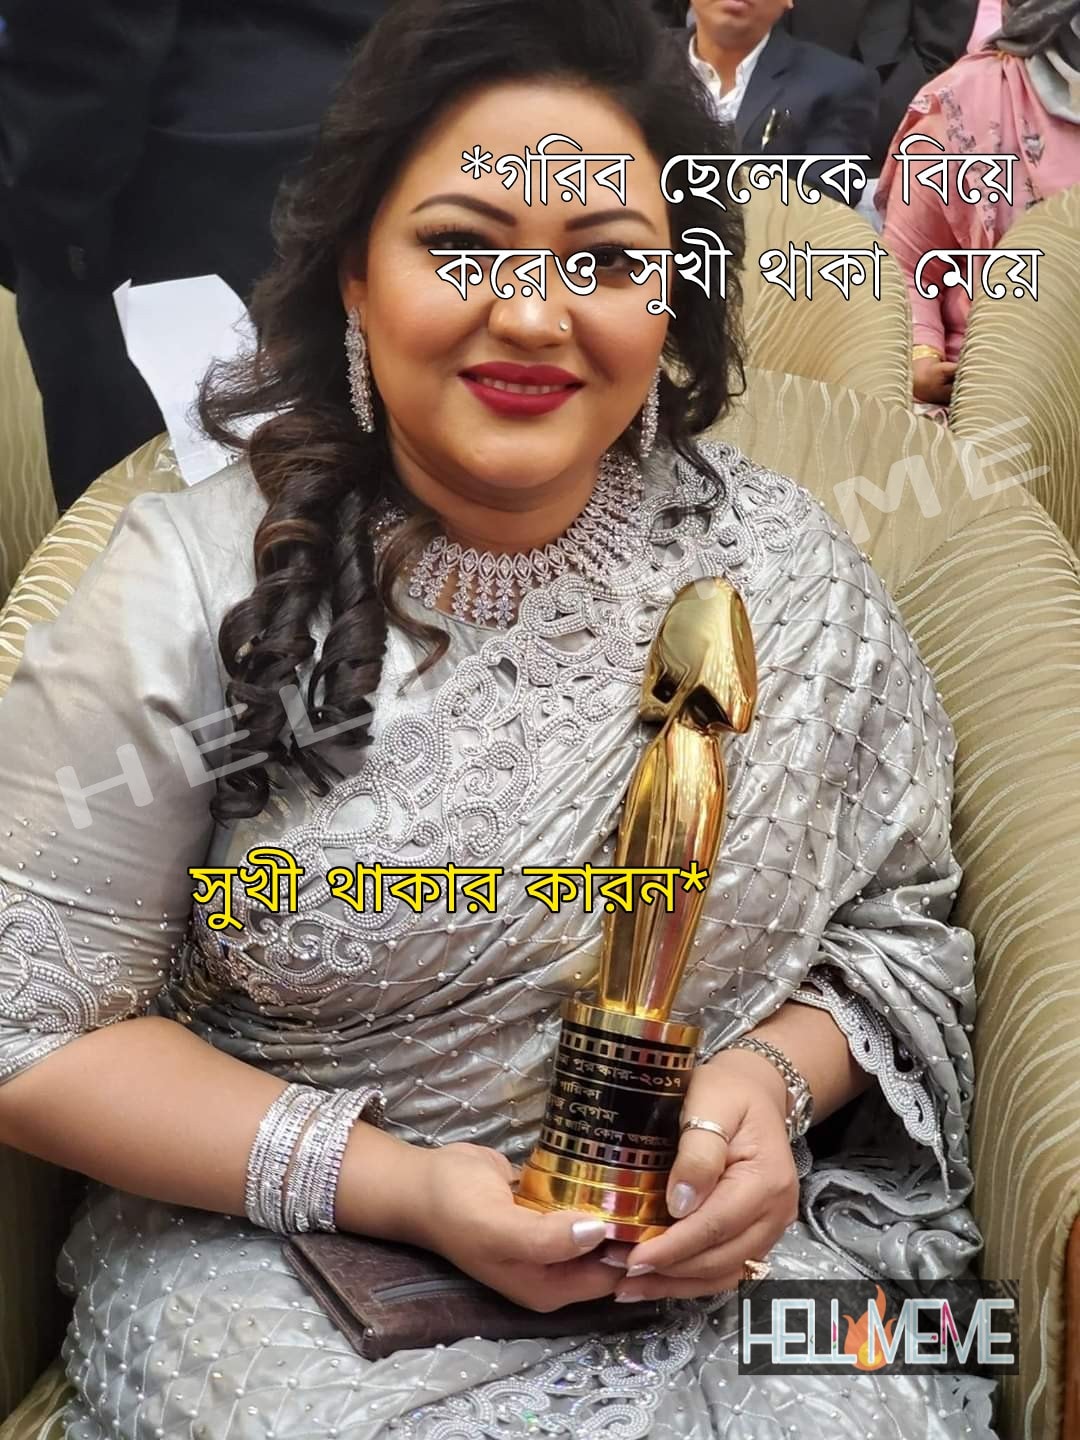
Caption: *গরিব ছেলেকে বিয়ে করেও সুখী থাকা মেয়ে   সুখী থাকার কারন*
Label: hate